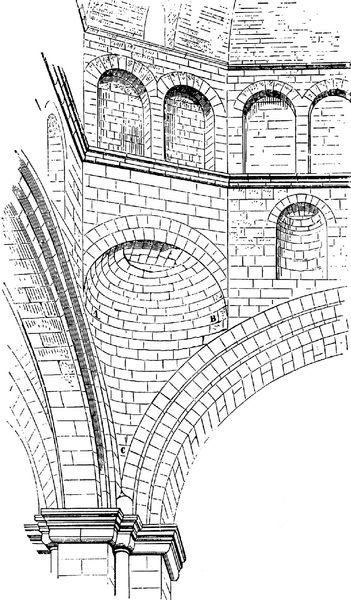
Titel: Dom St. Peter und Paul in Worms
Standort: Worms, Dom (EU - D - RP)
Schlagwörter: fenster, pfeiler, skizze, säule, säulen, zeichnung, gebäude, architektur, stein, steine, kirche, bogen, fassade, kuppel, romantik, detail, bögen, fugen, nische, gewölbe, burg, balustrade, schnitt, entwurf, schema, kapitelle, kapitell, sims, gesims, simse, romanik, plan, backsteine, aufriss, nischen, ziegelstein, kirchenbau, b, h, c, bogen säule, penditiv, rompe